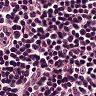
Metastatic tissue present: no